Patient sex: M
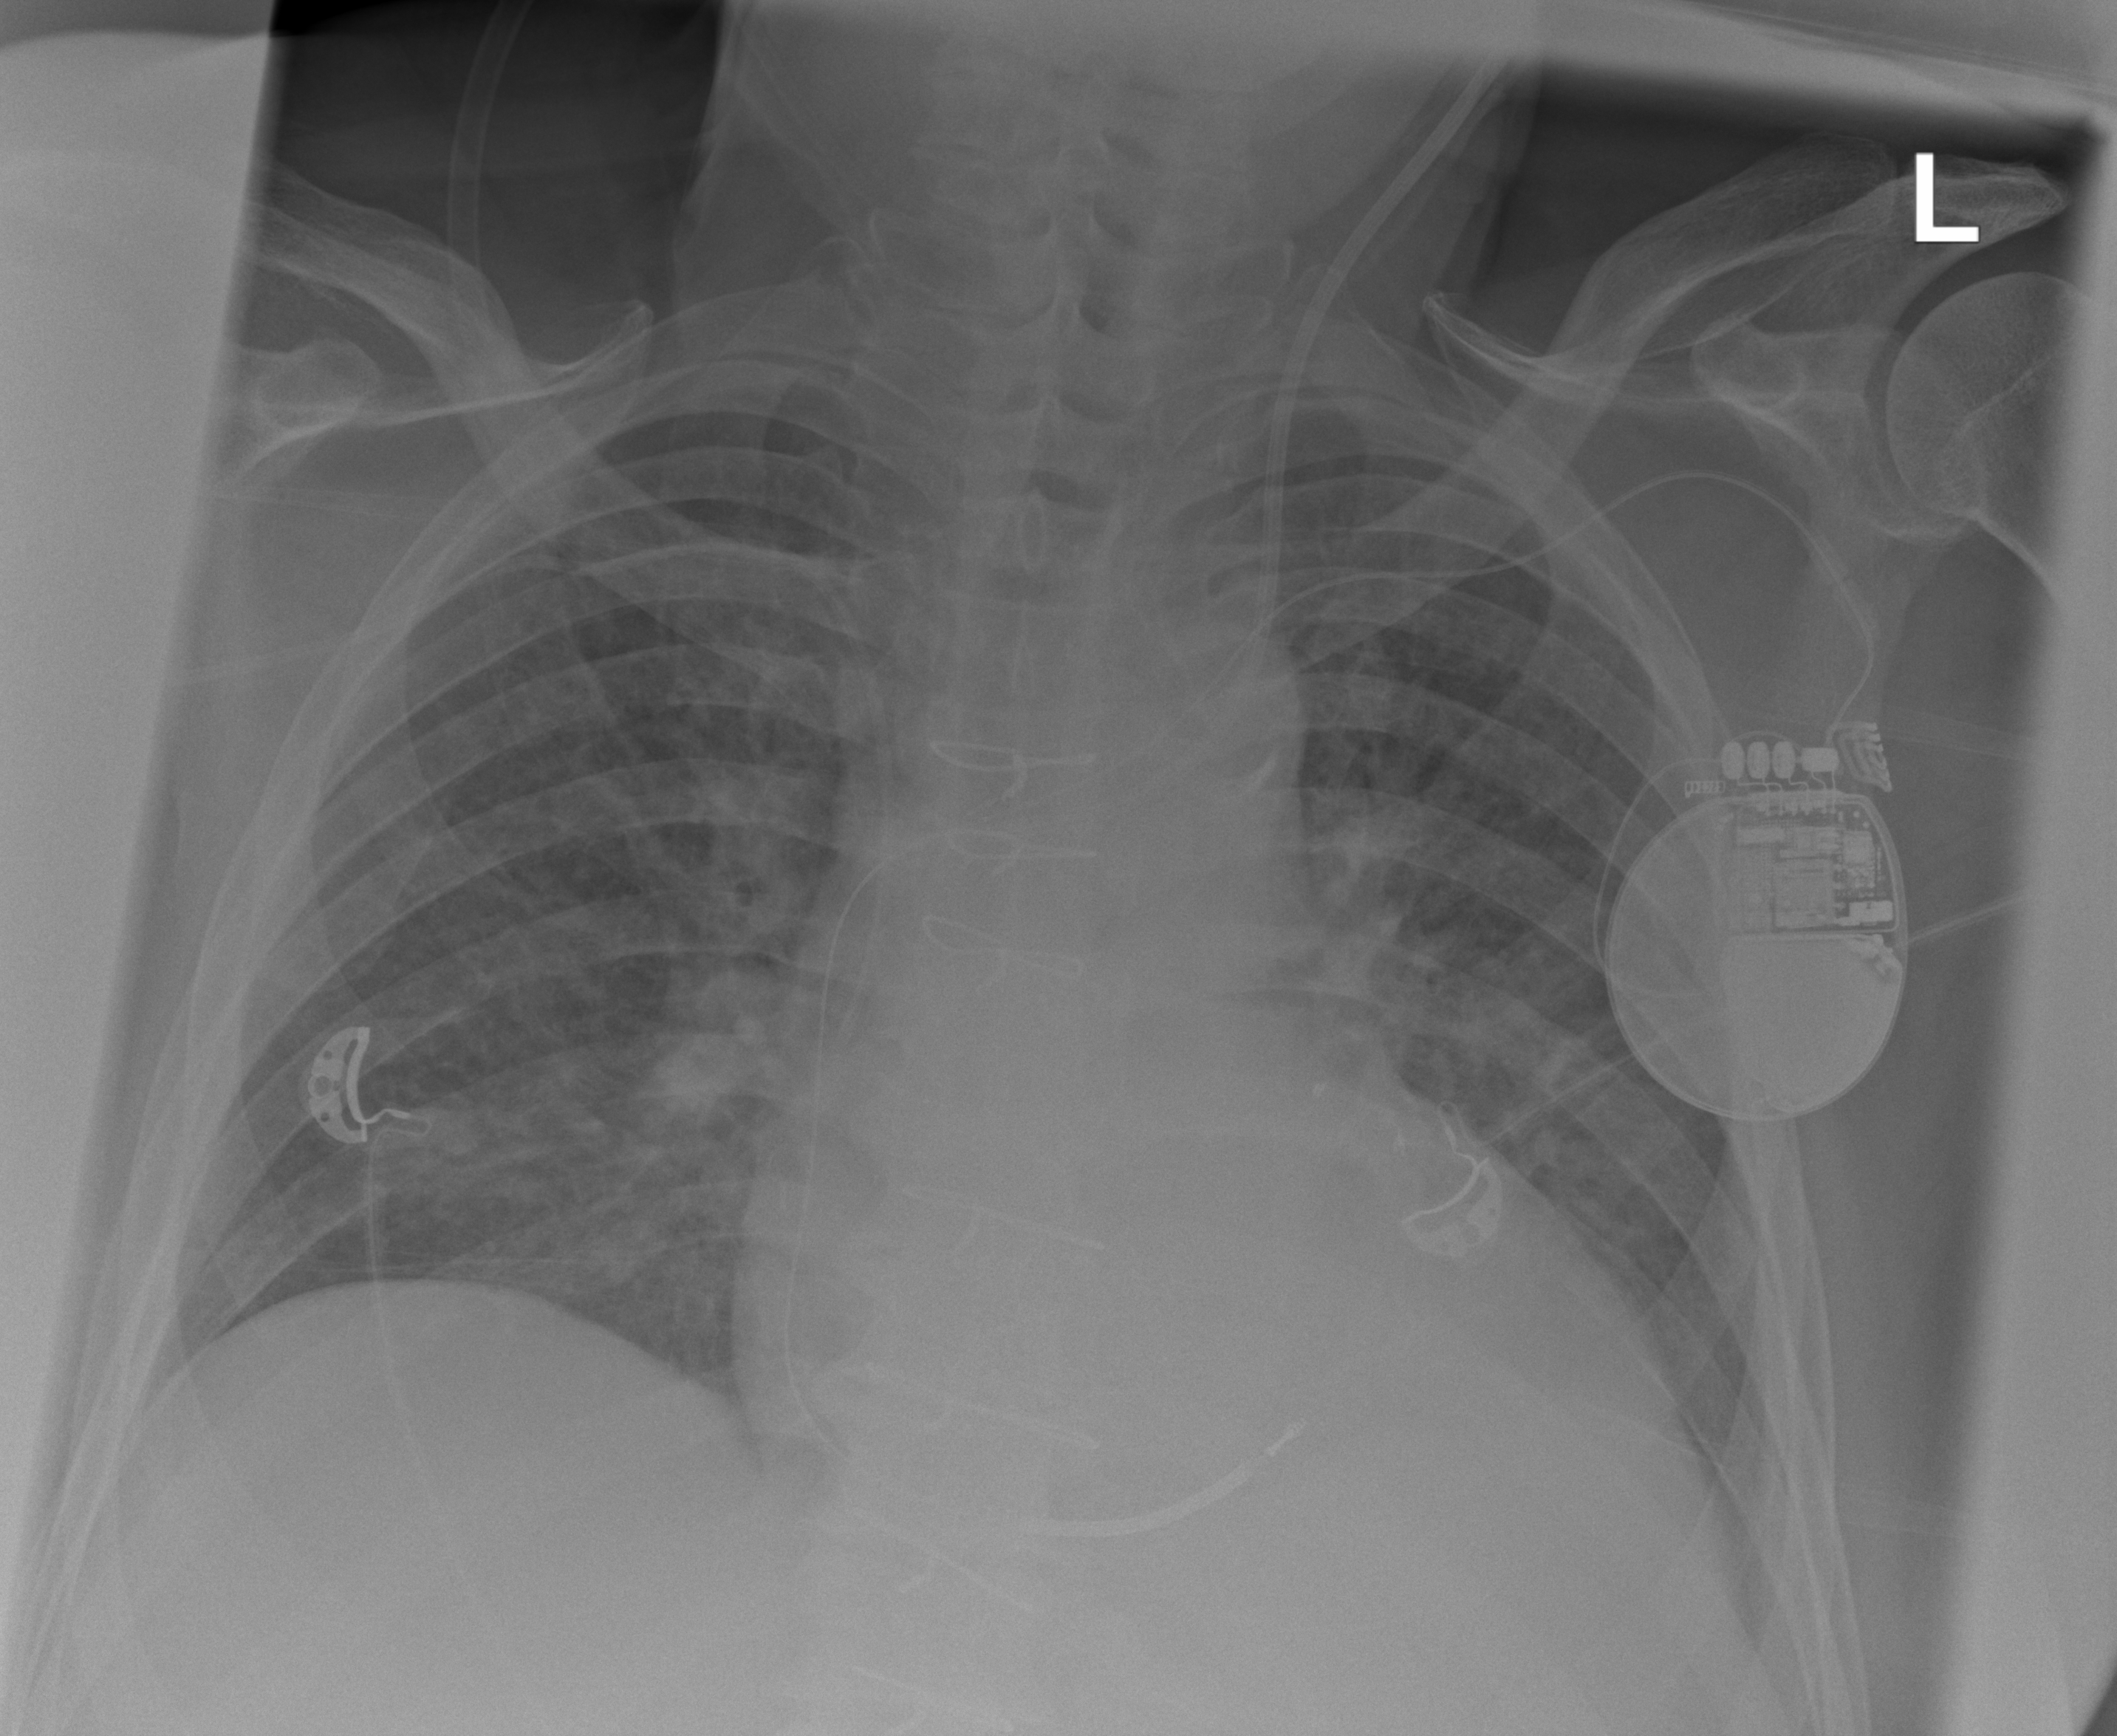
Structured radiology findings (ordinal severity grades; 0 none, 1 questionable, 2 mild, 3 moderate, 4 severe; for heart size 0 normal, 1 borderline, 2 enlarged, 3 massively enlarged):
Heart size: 1
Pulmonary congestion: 2
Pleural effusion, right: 0
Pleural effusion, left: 2
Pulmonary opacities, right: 2
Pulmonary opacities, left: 2
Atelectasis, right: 2
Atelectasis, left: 2